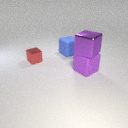
large purple rubber cube below large purple metal cube